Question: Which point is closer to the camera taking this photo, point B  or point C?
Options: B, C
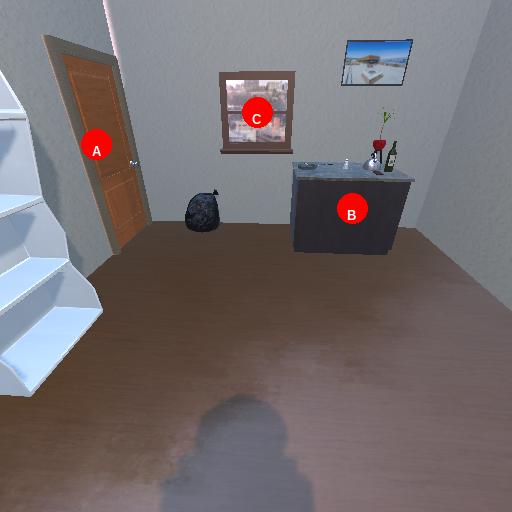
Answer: B